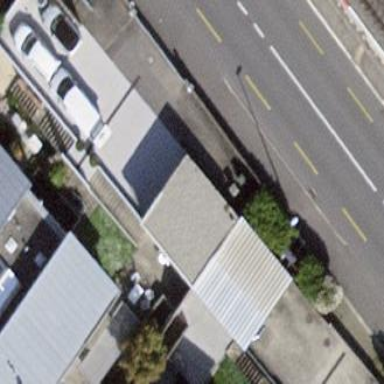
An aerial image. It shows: Garage building.